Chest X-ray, PA view. Patient: 57 years old, sex M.
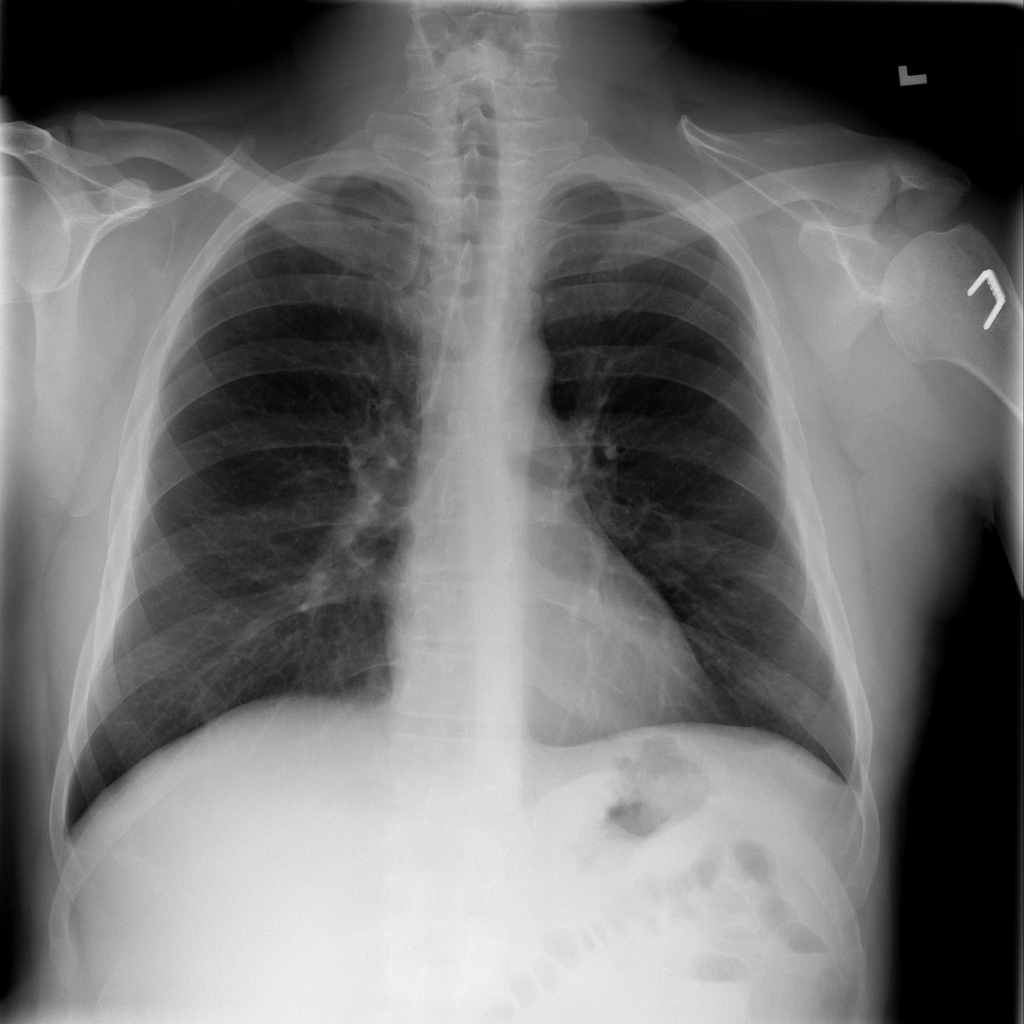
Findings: No Finding